Field crop: tomato
Growth stage: 2
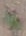
Species: solanum